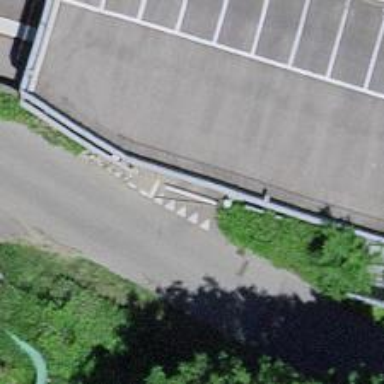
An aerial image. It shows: Parking entrance.